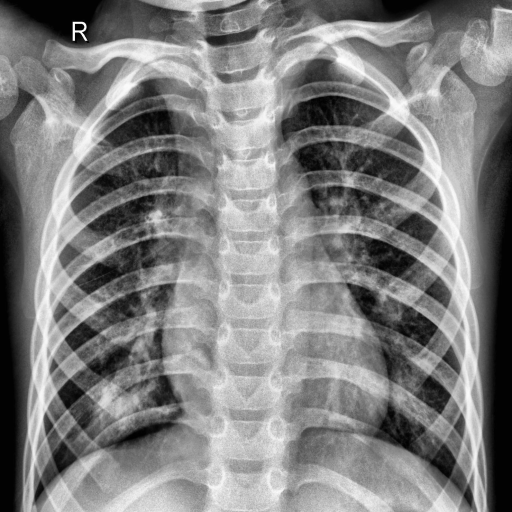
Finding: PNEUMONIA